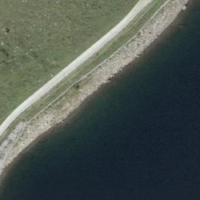
EUNIS habitat code: 14
Species observed at this site:
Oenanthe oenanthe